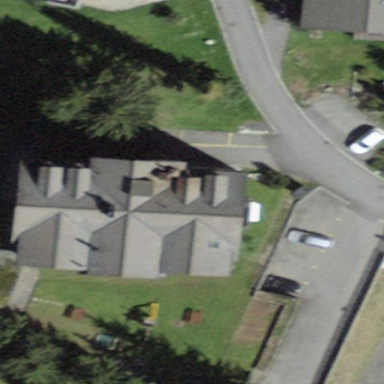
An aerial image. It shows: Building with tiled roof.